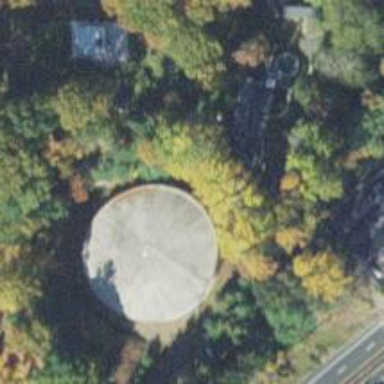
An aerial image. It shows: Building that is part of the water works infrastructure.